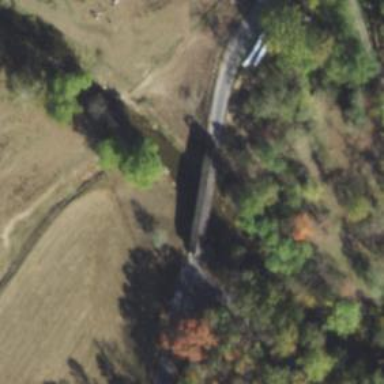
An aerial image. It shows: Covered bridge on unclassified road.